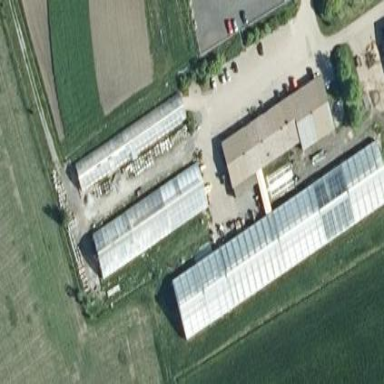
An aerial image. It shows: Greenhouse used for horticulture.